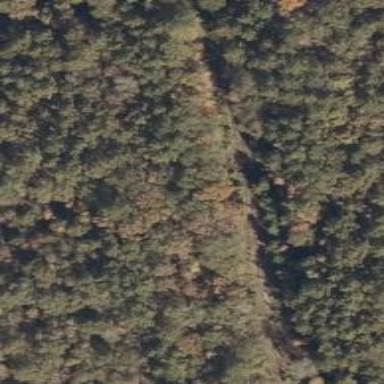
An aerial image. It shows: Railway track.